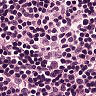
Metastatic tissue present: no